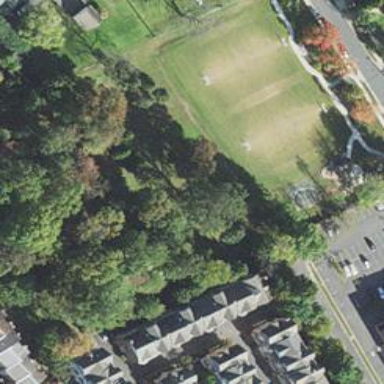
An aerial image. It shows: Soccer pitch with grass surface for leisure land.